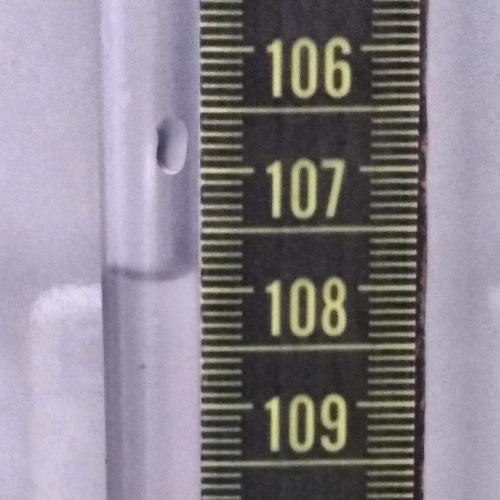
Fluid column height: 107.9 cm